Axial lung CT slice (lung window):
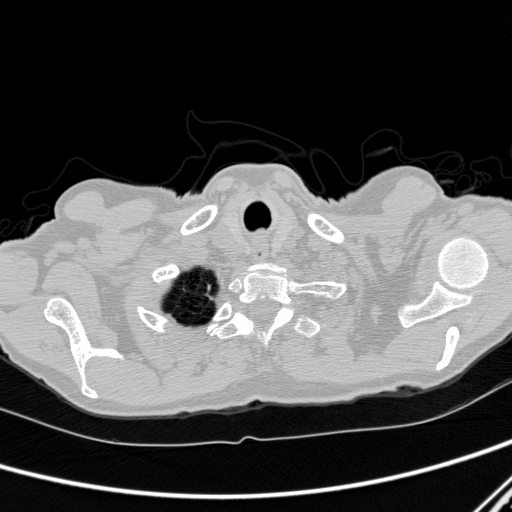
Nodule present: no